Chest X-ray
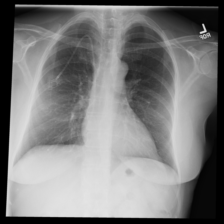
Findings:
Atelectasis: negative
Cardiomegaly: negative
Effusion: negative
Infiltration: negative
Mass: negative
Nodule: negative
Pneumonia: negative
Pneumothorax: negative
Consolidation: negative
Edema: negative
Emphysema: negative
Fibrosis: negative
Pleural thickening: negative
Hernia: negative